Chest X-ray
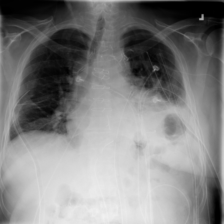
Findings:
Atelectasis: positive
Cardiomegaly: positive
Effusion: positive
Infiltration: positive
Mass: negative
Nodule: negative
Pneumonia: negative
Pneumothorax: positive
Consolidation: negative
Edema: negative
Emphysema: negative
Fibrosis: negative
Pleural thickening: negative
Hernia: negative